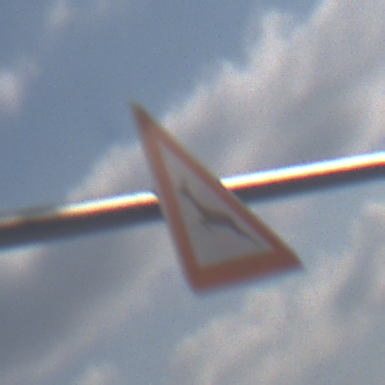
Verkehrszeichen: WildwechselRechts
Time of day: MorningAfternoon
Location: Outdoor (Nature)
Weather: PartlyCloudy
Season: Winter
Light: Natural